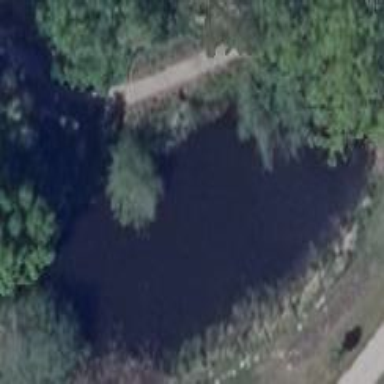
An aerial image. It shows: Pond surrounded by natural water.